Interaction volume radius: 5 \u00c5
Interaction volume height: 25 \u00c5
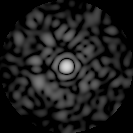
Disorder parameter: 0.8172